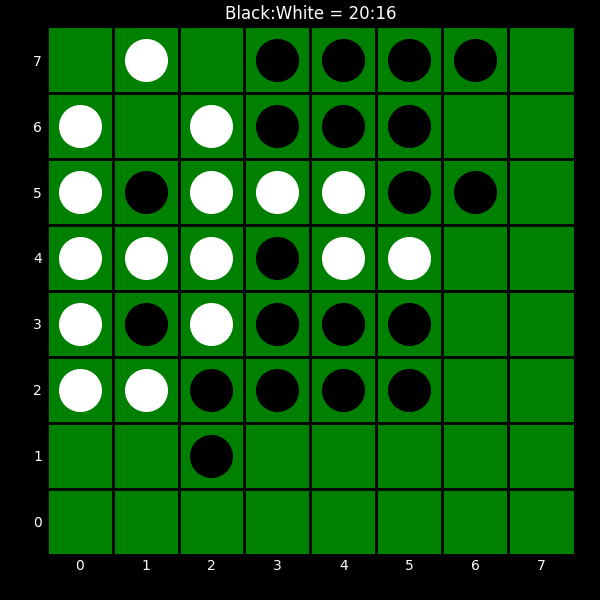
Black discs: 20
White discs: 16